Interaction volume radius: 5 \u00c5
Interaction volume height: 15 \u00c5
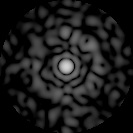
Disorder parameter: 0.8523